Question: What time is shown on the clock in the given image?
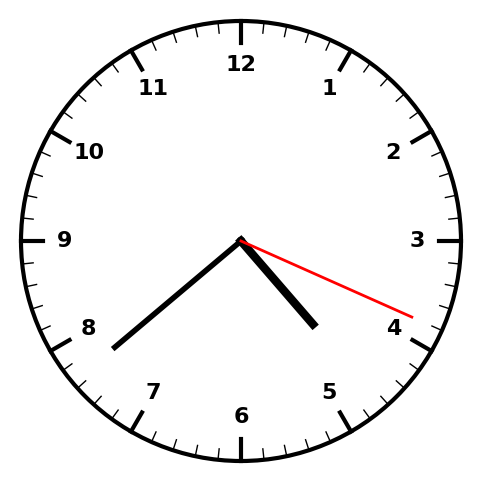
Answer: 04:38:19